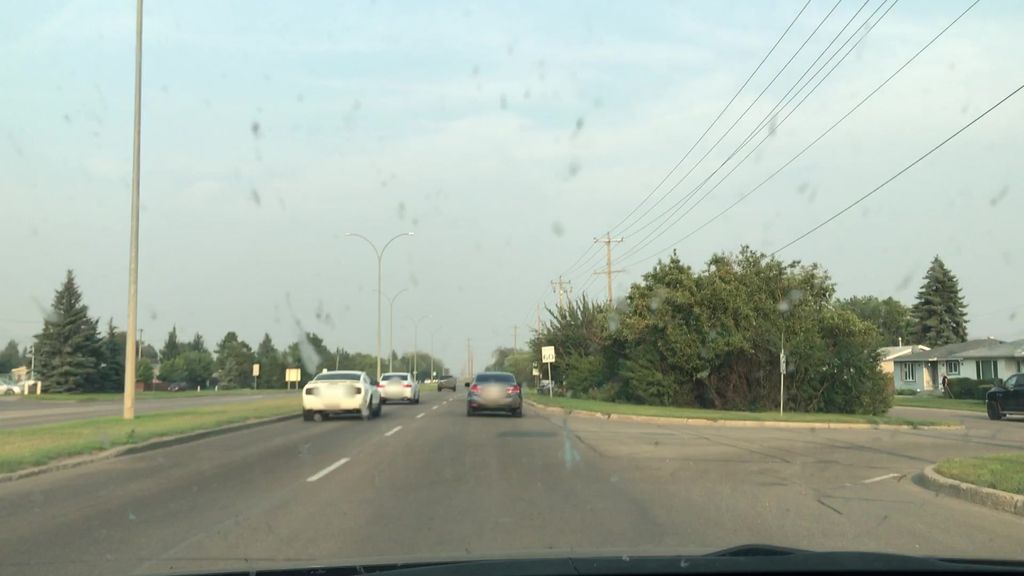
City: edmonton